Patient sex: F
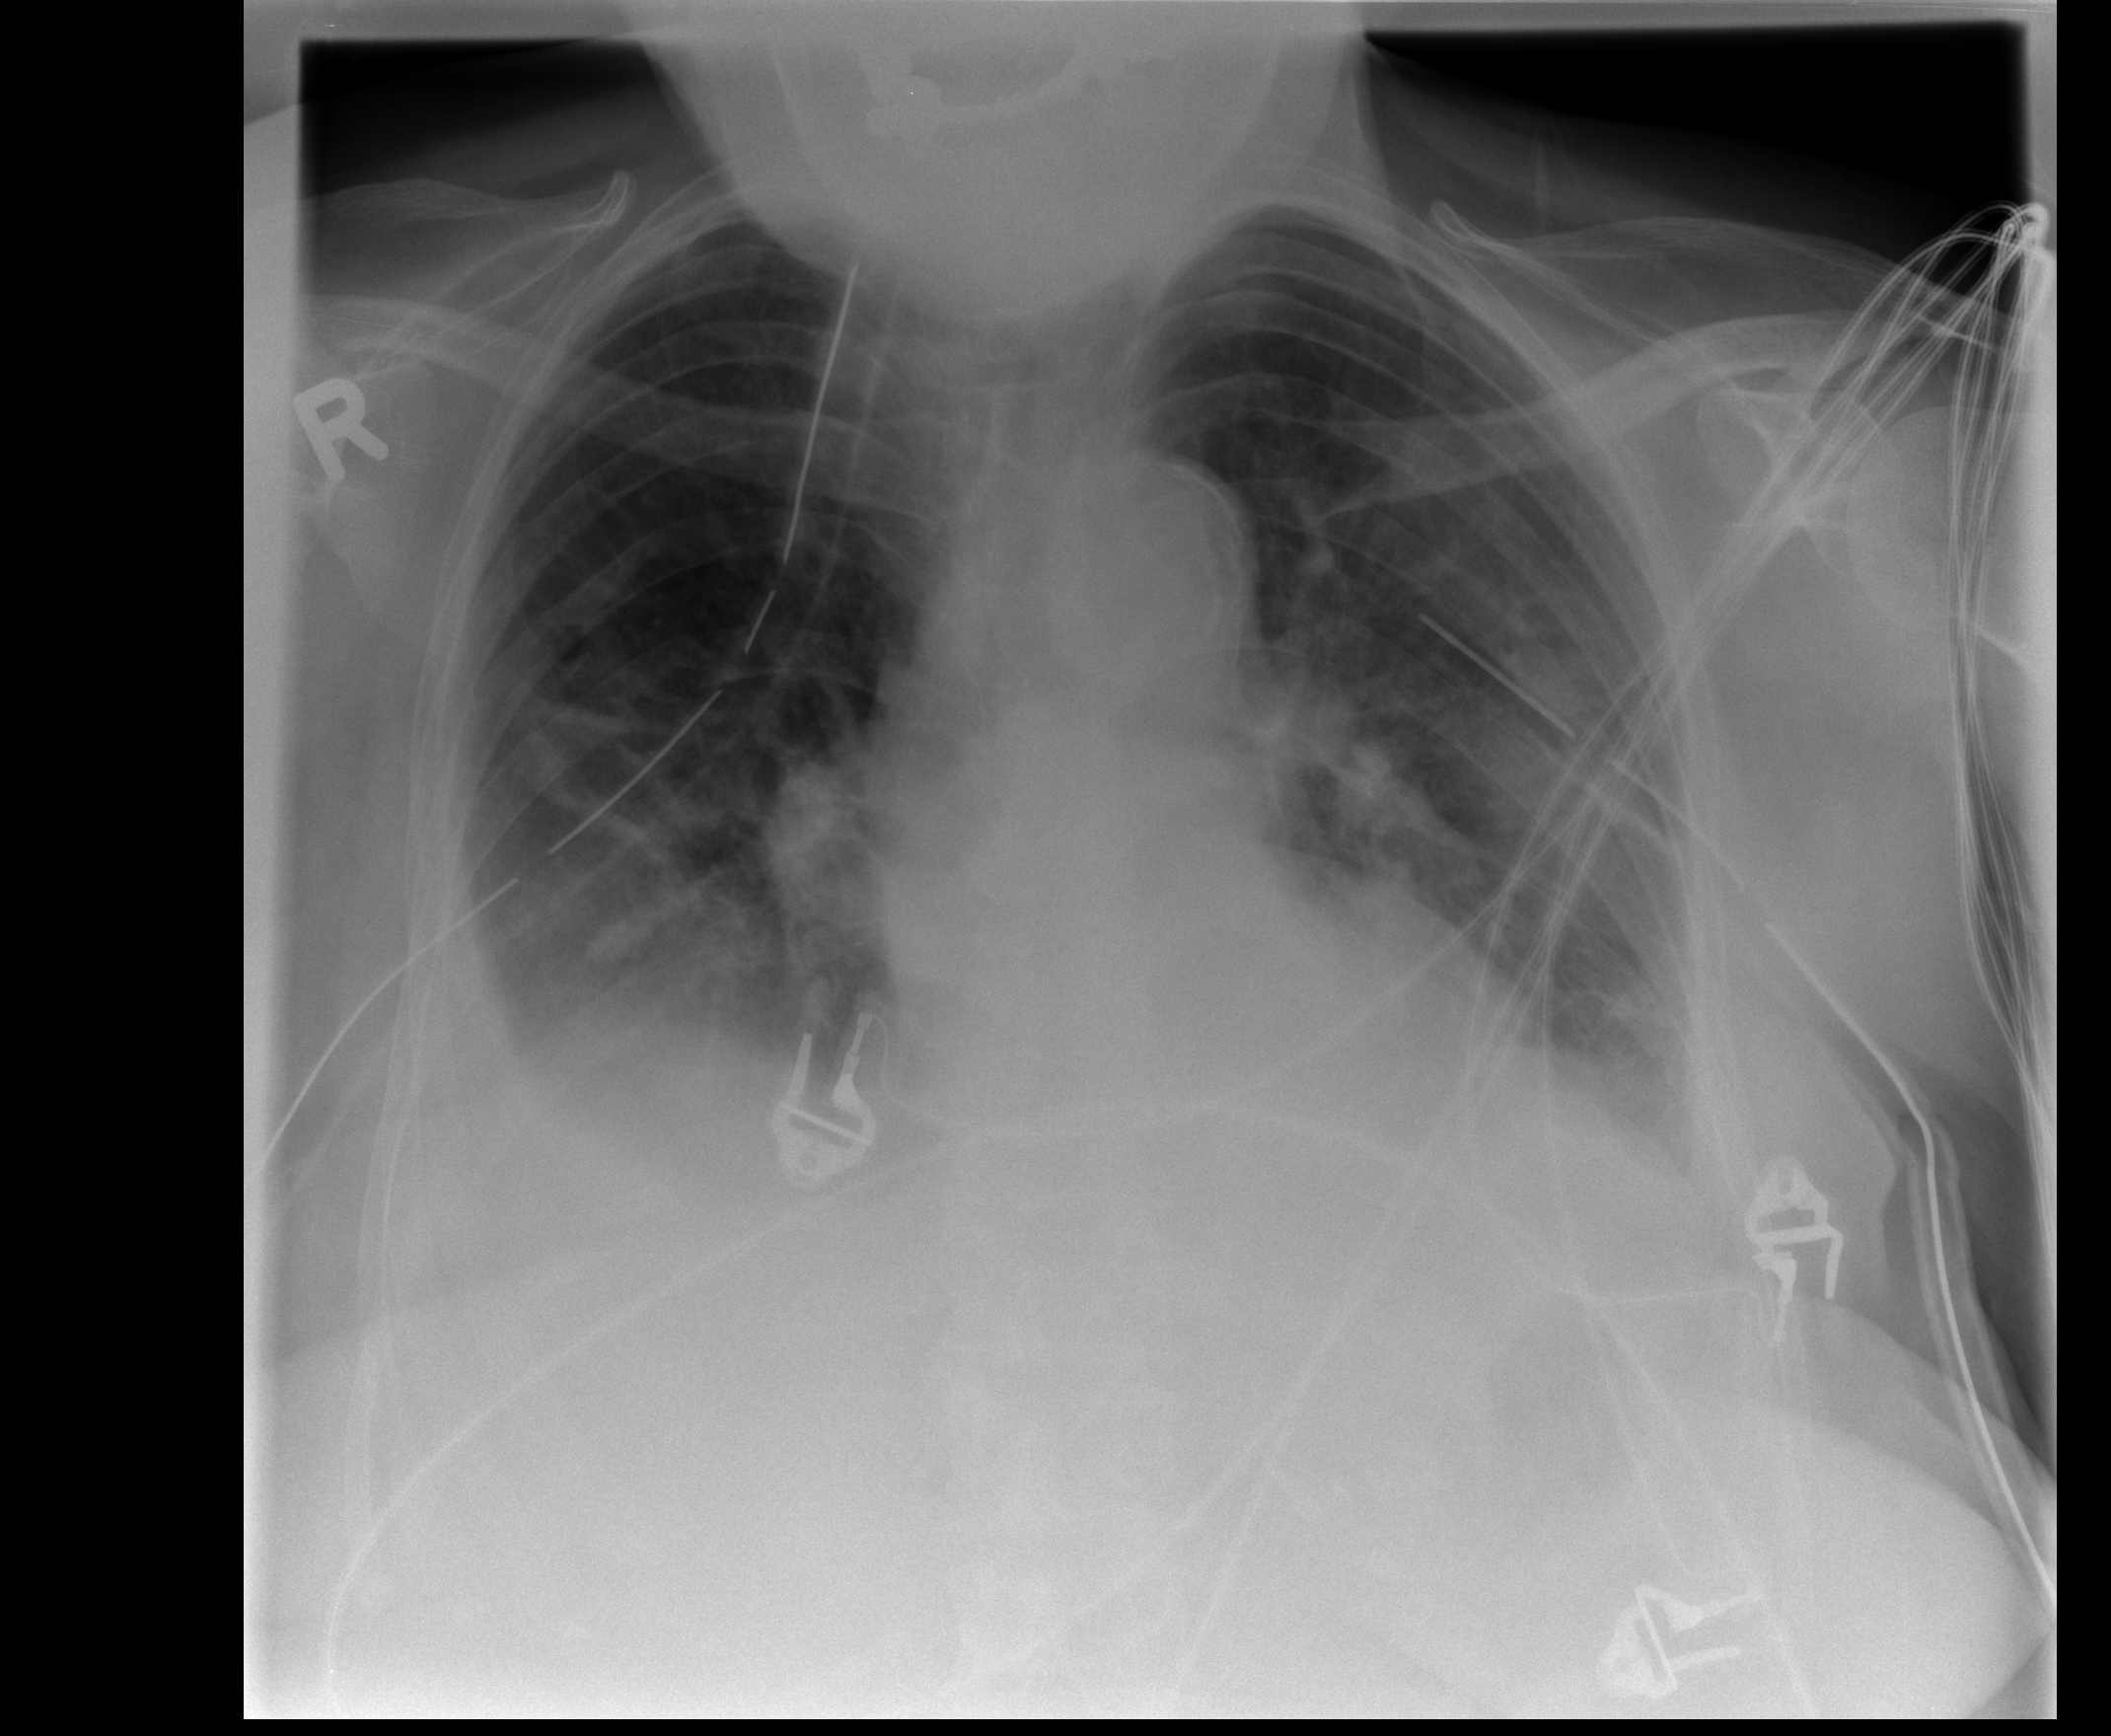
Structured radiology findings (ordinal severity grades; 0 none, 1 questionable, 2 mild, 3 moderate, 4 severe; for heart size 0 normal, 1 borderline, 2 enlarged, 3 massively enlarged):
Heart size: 2
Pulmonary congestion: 1
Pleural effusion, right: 3
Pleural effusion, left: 2
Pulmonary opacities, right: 1
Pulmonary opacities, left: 2
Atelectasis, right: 2
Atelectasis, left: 2